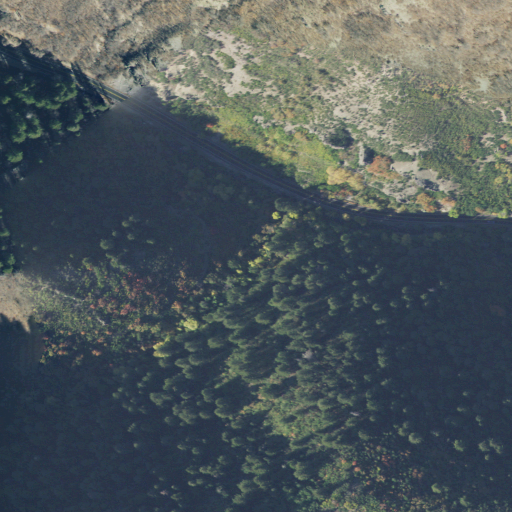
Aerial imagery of valley in Utah named Scott Hollow containing evergreen forest, shrub, deciduous forest, and open development